Дифференциальную емкость (именно она всегда далее подразумевается далее под словом «емкость») можно определить, зная зависимость напряжения от времени $U(t)$ и тока от напряжения $I(U)$ при зарядке конденсатора через резистор $R_1$: $$C(U)=\frac{\mathrm{d}q}{\mathrm{d}U}=\frac{I\mathrm{d}t}{\mathrm{d}U}=\frac{I\left(U\right)}{\mathrm{d}U/\mathrm{d}t}.$$ Электрическая схема, используемая в этом эксперименте, показана на рис. 1.1. Ключ S1 на плате используется для переключения между конденсаторами C1 и C2. Среднее положение ключа не нужно в данном эксперименте, не используйте его.  : Один из предоставленных конденсаторов содержит диэлектрик с диэлектрической проницаемостью, зависящей от скорости изменения напряжения конденсатора. Для того чтобы обеспечить постоянную скорость зарядки используется следующий подход. Если вы проводите измерения для положительных напряжений, уменьшайте напряжение от 9 В в сторону –9 В. И наоборот, для отрицательных напряжений увеличивайте напряжение от –9 В в сторону 9 В. Измеряемая емкость может зависеть от предшествующего состояния конденсатора. Поэтому перед началом измерений подержите конденсатор при стартовом напряжении в течение 10 секунд минимум.
Часть A. Конденсаторы при комнатной температуре (4.0 балла)
Проведите необходимые измерения при комнатной температуре. Постройте совместно в одних координатах графики $C_1(U)$ и $C_2(U)$ в диапазоне от –7 В до 7 В. В листе ответов запишите значения $C_1$ и $C_2$ при 0 В, 3 В и 6 В. Запишите формулу расчета емкости через измеряемые величины. Также запишите номер платы (Board ID) и температуру в комнате.
При некотором напряжении величина $\left(\frac{\mathrm{d}C\left(U\right)}{C\left(U\right)\mathrm{d}U}\right)$ максимальна. В листе ответов отметьте, для какого из конденсаторов (C1 или C2) эта величина больше. Укажите также напряжение $U_{\max\,\mathrm{change}}$, при котором это наибольшее значение достигается.
Часть B. Калибровка NTC-термистора (1.0 балл) Измерьте напряжение на NTC-термисторе при известной комнатной температуре (измеренной термометром). NTC-термистор — это термистор с отрицательным температурным коэффициентом. Формула, связывающая его сопротивление и температуру, приведена в Инструкции к оборудованию G1 под номером (1).
Какие заряды $q_1$ и $q_2$ будут на конденсаторах C1 и C2 к моменту достижения 6 В?
Часть C. Конденсаторы при различных температурах (3.0 балла)
Найдите постоянную NTC-термистора $R_0$.
Проведите необходимые измерения при температурах 40 °C, 65 °C и 85 °C и постройте графики $C_1(U)$ и $C_2(U)$ в диапазоне от –7 В до 7 В.
Постройте графики $C_1(T)$ и $C_2(T)$ при 0 В и 6 В в диапазоне от комнатной температуры до 85 °C.
Часть D. Источники погрешностей измерений (2.0 балла) Предыдущие части этого эксперимента предполагают длительную зарядку конденсатора. Однако, если речь идет о коротких временах перезарядки ($0.1\dots 10$ с), могут возникать следующие источники погрешностей: 1. Ток утечки. 2. Поляризационные свойства диэлектрика в конденсаторе. Можно считать, что диэлектрическая проницаемость зависит от временных параметров. : теплоизолирующий материал может поглощать влагу из воздуха и становиться проводником. Уберите его, когда будете проводить измерения, связанные с током утечки. Определите основной источник погрешности при измерениях C1 и C2. Так как утечка в конденсаторе и входные токи вольтметра зависят от напряжения, оцените эти погрешности при напряжении, близком к 9 В. Придумайте, какие дополнительные измерения и при каких условиях должны быть проведены, чтобы ответить на эти вопросы. В своих ответах на последующие вопросы D.1 и D.2 укажите условия, при которых вы проводили измерения, какие величины измеряли и какие выводы сделали. Примеры приведены в таблицах ниже. : это всего лишь примеры того, как схематически описать свои измерения; вам нужно самостоятельно определить необходимые условия измерений. Примеры того, как должны быть записаны ответы на вопросы D.1 и D.2:
В листе ответов запишите отношение $C(85\:^\circ \mathrm{C})/C(40\:^\circ \mathrm{C})$ для обоих конденсаторов C1 и C2 при 0 В и 6 В.
Какой основной источник погрешности измерения $C_1(9\:\mathrm{V})$? Приведите все шаги измерений в таблицах.
Какой основной источник погрешности измерения $C_2(9\:\mathrm{V})$? Приведите все шаги измерений в таблицах.
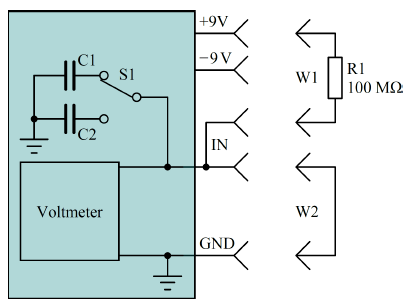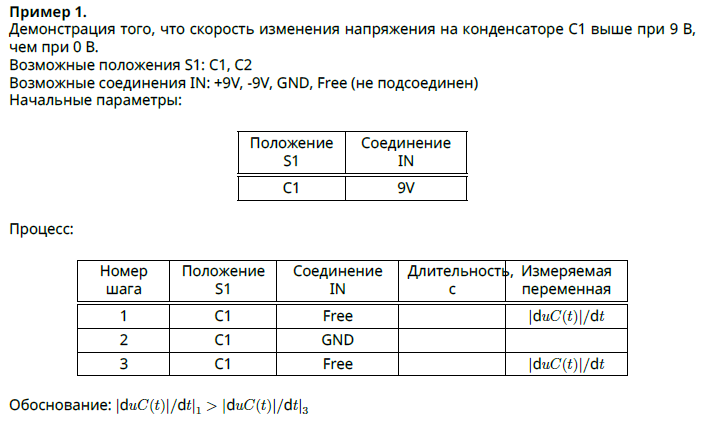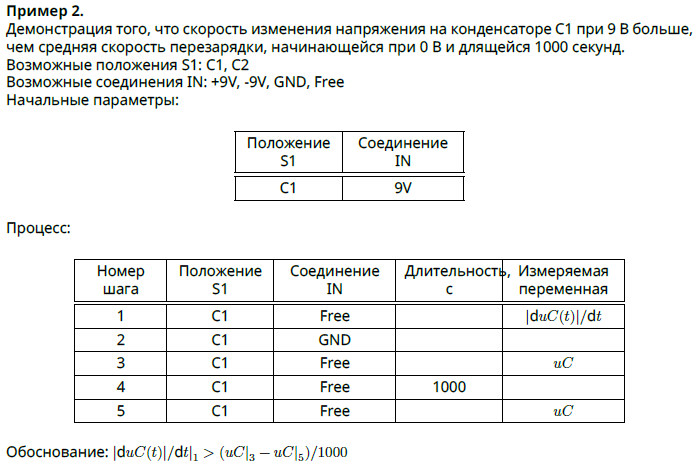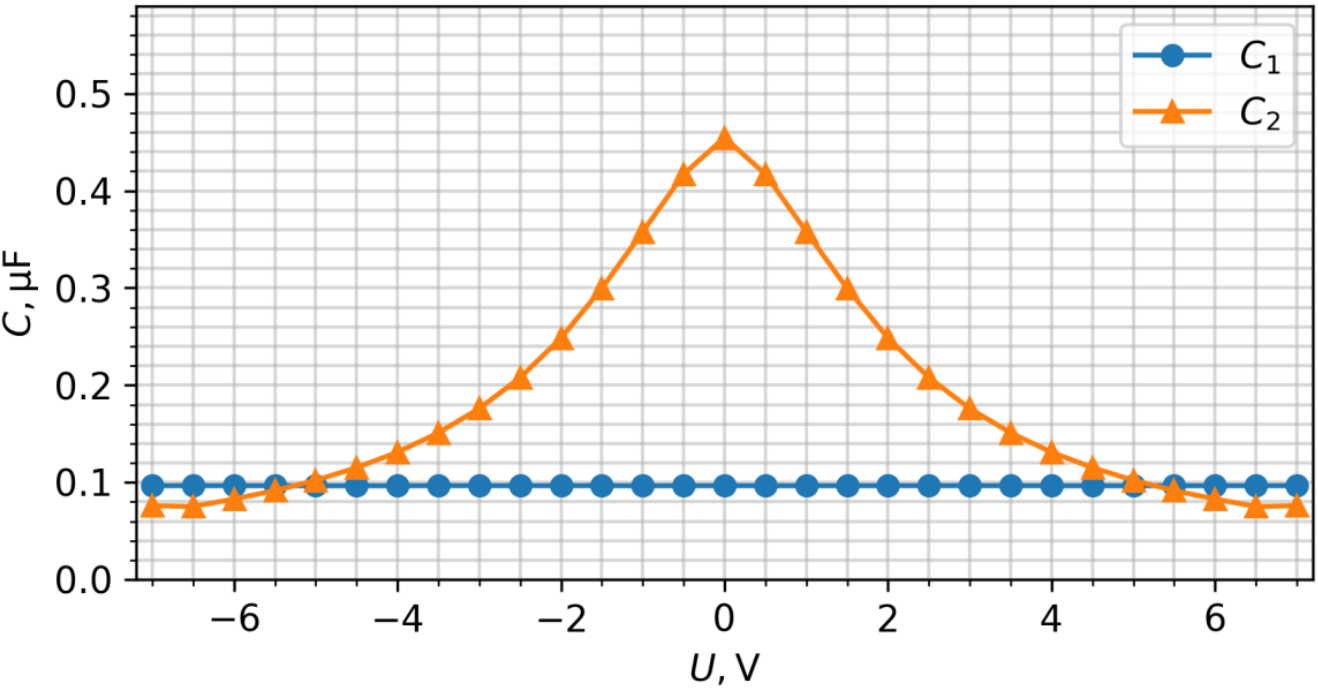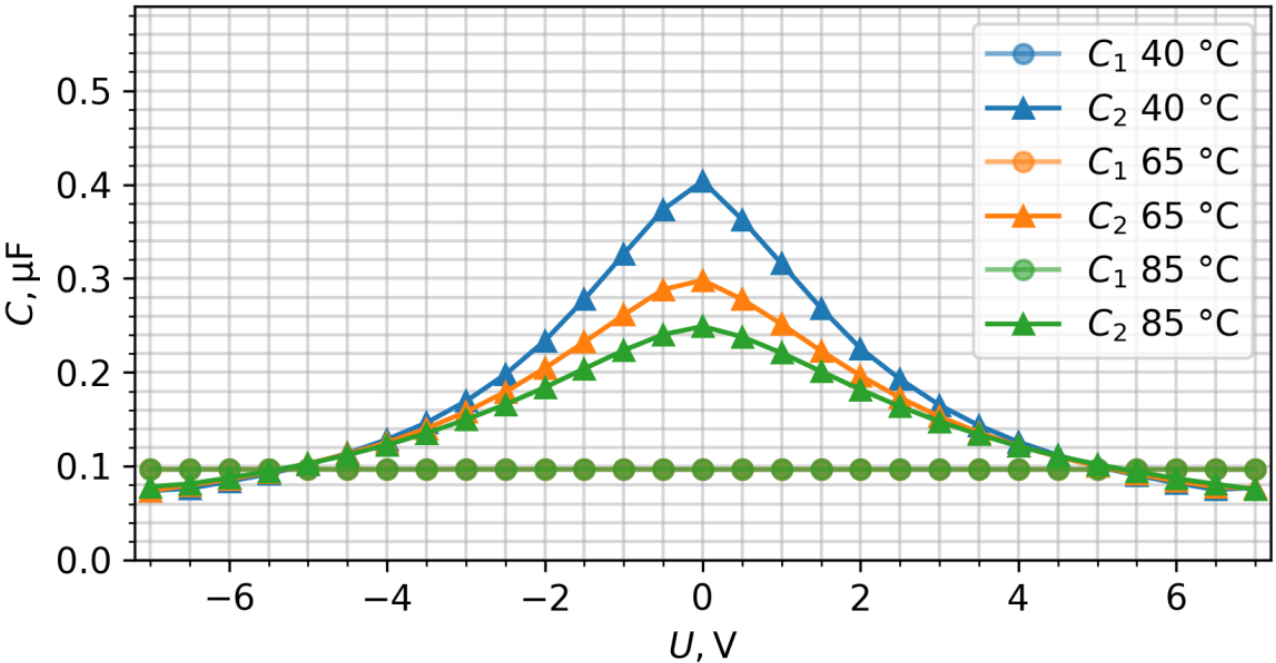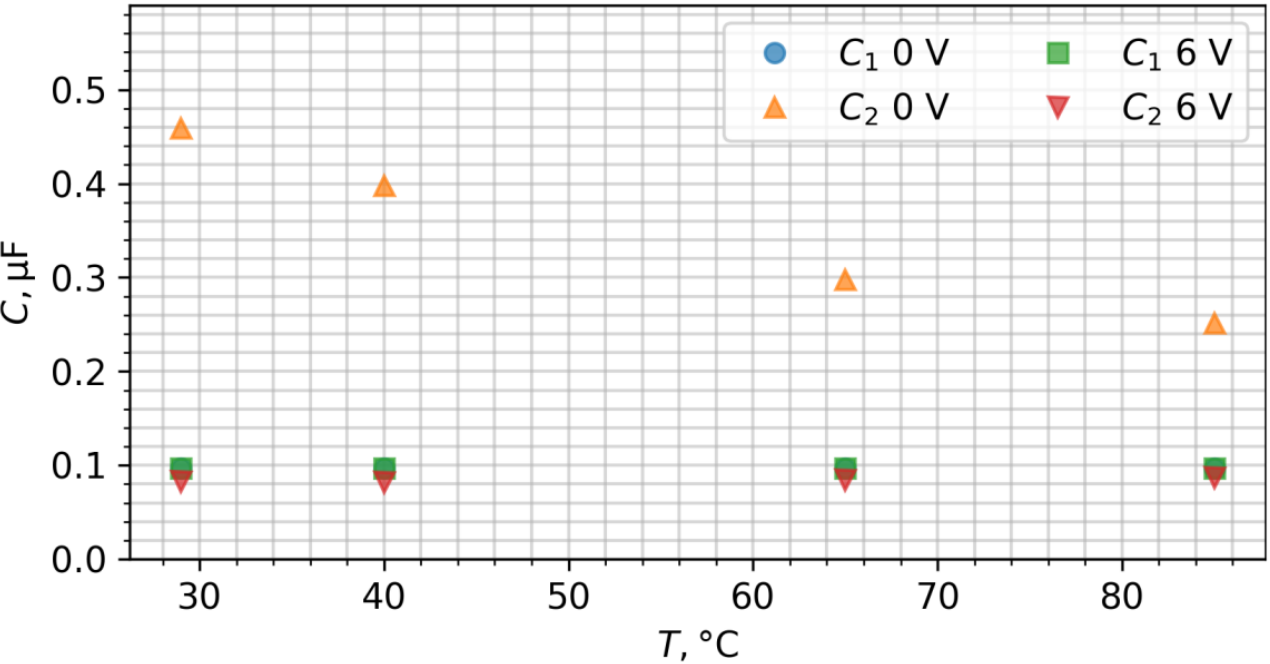
Проведите необходимые измерения при комнатной температуре.   Постройте совместно в одних координатах графики $C_1(U)$ и $C_2(U)$ в диапазоне от –7 В до 7 В.   В листе ответов запишите значения $C_1$ и $C_2$ при 0 В, 3 В и 6 В.   Запишите формулу расчета емкости через измеряемые величины.   Также запишите номер платы (Board ID) и температуру в комнате.
Решение: Зарядим конденсатор до $\approx-9~В$ с помощью W2. Соединим конденсатор с источником напряжения $+9\mathrm V$ с помощью провода W1 и измерим зависимость напряжения на нём от времени. Когда конденсатор полностью зарядится, измерим максимальное напряжение $U_{\max}$. Ёмкость рассчитывается по формуле:\[C(U)=\frac{U_{\max}-U(t)}{R_1}\Bigg/\frac{\mathrm dU}{\mathrm dt}.\]Аналогично сделаем при противоположной полярности. Чтобы увеличить точность, будем использовать при расчёте ёмкости только те точки, для которых $U(t)$ и $U_{\max}$ имеют противоположный знак. $C_1$$C_2$$0~В$$0.100~мкФ$$0.473~мкФ$$3~В$$0.100~мкФ$$0.183~мкФ$$6~В$$0.100~мкФ$$0.086~мкФ$  | | $C_1$ | $C_2$ | | --- | --- | --- | | $0~В$ | $0.100~мкФ$ | $0.473~мкФ$ | | $3~В$ | $0.100~мкФ$ | $0.183~мкФ$ | | $6~В$ | $0.100~мкФ$ | $0.086~мкФ$ |

При некотором напряжении величина $\left(\frac{\mathrm{d}C\left(U\right)}{C\left(U\right)\mathrm{d}U}\right)$ максимальна.   В листе ответов отметьте, для какого из конденсаторов (C1 или C2) эта величина больше.   Укажите также напряжение $U_{\max\,\mathrm{change}}$, при котором это наибольшее значение достигается.
Решение: $U_{\max \mathrm{change}}=1.6~В$ на конденсаторе $C_2$

Какие заряды $q_1$ и $q_2$ будут на конденсаторах C1 и C2 к моменту достижения 6 В?
Решение: \[q_1=0.60~мкКл,\quad q_2=1.3~мкКл\] Примечание: для конденсатора $C_2$ необходимо посчитать интеграл $\displaystyle\int\limits_{0~В}^{6~В}C(U)\,\mathrm dU$, а не просто умножить $C(6~В)\cdot6~В$.

Найдите постоянную NTC-термистора $R_0$.
Решение: \[R_0=\frac{U_{T_0}R_3}{U-U_{T_0}}e^{-B/T}=0.0341~Ом,\]где $U=3.3~В$, $U_{T_0}$ — значение uT при комнатной температуре, $T$ — температура в Кельвинах.

Проведите необходимые измерения при температурах 40 °C, 65 °C и 85 °C и постройте графики $C_1(U)$ и $C_2(U)$ в диапазоне от –7 В до 7 В.

Постройте графики $C_1(T)$ и $C_2(T)$ при 0 В и 6 В в диапазоне от комнатной температуры до 85 °C.

В листе ответов запишите отношение $C(85\:^\circ \mathrm{C})/C(40\:^\circ \mathrm{C})$ для обоих конденсаторов C1 и C2 при 0 В и 6 В.
Решение: \[C_1(85\,{}^\circ\mathrm C)/C_1(40\,{}^\circ\mathrm C)|_{0~В}=1.00\\C_1(85\,{}^\circ\mathrm C)/C_1(40\,{}^\circ\mathrm C)|_{6~В}=1.00\\C_2(85\,{}^\circ\mathrm C)/C_2(40\,{}^\circ\mathrm C)|_{0~В}=0.63\\C_2(85\,{}^\circ\mathrm C)/C_2(40\,{}^\circ\mathrm C)|_{6~В}=1.06\]

Какой основной источник погрешности измерения $C_1(9\:\mathrm{V})$? Приведите все шаги измерений в таблицах.
Решение: Начальные параметры: Положение $S_1$Соединение $\rm IN$$C_1$$-9\mathrm V$ или $\mathrm{GND}$ Процесс: Номер шагаПоложение $S_1$Соединение $\rm IN$Длительность, $с$Измеряемая переменная1$C_1$$+9\mathrm V$$0.2~с$ (сгодится любой короткий промежуток времени) 2$C_1$$\mathrm{Free}$ $|\mathrm d uC(t)|/\mathrm dt$3$C_1$$+9\mathrm V$$5~с$ (должен быть много больше предыдущего) 4$C_1$$\mathrm{Free}$ $|\mathrm d uC(t)|/\mathrm dt$ Обоснование: $|\mathrm d uC(t)|/\mathrm dt|_2= |\mathrm d uC(t)|/\mathrm dt|_4$Основной источник погрешности: 1 (Ток утечки) | Положение $S_1$ | Соединение $\rm IN$ | | --- | --- | | $C_1$ | $-9\mathrm V$ или $\mathrm{GND}$ |

Какой основной источник погрешности измерения $C_2(9\:\mathrm{V})$? Приведите все шаги измерений в таблицах.
Решение: Начальные параметры: Положение $S_1$Соединение $\rm IN$$C_2$$-9\mathrm V$ или $\mathrm{GND}$ Процесс: Номер шагаПоложение $S_1$Соединение $\rm IN$Длительность, $с$Измеряемая переменная1$C_2$$+9\mathrm V$$0.2~с$ (сгодится любой короткий промежуток времени) 2$C_2$$\mathrm{Free}$ $|\mathrm d uC(t)|/\mathrm dt$3$C_2$$+9\mathrm V$$5~с$ (должен быть много больше предыдущего) 4$C_2$$\mathrm{Free}$ $|\mathrm d uC(t)|/\mathrm dt$ Обоснование: $|\mathrm d uC(t)|/\mathrm dt|_2\gg |\mathrm d uC(t)|/\mathrm dt|_4$Основной источник погрешности: 2 (Поляризационные свойства диэлектрической среды в конденсаторе) | Положение $S_1$ | Соединение $\rm IN$ | | --- | --- | | $C_2$ | $-9\mathrm V$ или $\mathrm{GND}$ |
Темы:
E, Электричество, Цепи, Конденсатор, 2021, Международные, Термистор